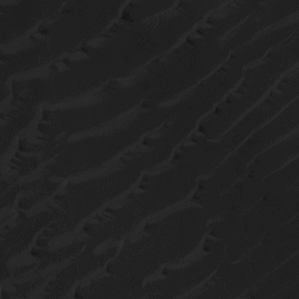
Label: non_frost